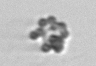
Label: coccolithophorid